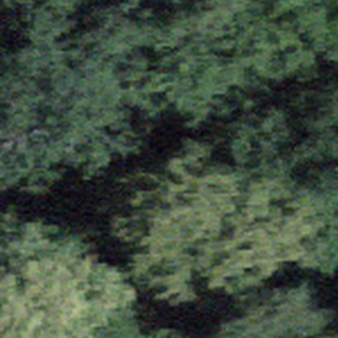
Label: other